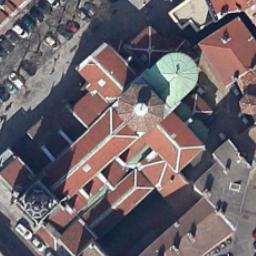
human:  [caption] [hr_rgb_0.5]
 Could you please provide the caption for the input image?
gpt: The red church is next to a parking lot .

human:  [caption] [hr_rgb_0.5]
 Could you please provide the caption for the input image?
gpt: A blue, Orange and white church with a cross-shaped roof, Surrounded by many vehicles and people walking on the road .

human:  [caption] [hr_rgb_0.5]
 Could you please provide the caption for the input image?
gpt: This is a church, Made of red and brown bricks .

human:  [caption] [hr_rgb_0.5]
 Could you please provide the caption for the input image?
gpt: The church with a tower and the rest of the church has a cross-shaped orange roof .

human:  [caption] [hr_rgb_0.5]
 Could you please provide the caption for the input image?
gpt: There are many cars in the vacant lot next to the church .